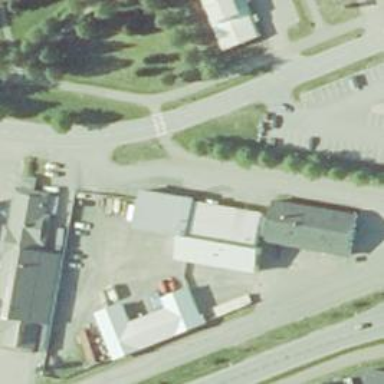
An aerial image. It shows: Commercial area.